Field crop: maize
Growth stage: 2
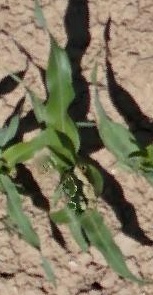
Species: maize